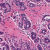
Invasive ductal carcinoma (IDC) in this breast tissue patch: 0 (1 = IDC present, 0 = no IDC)